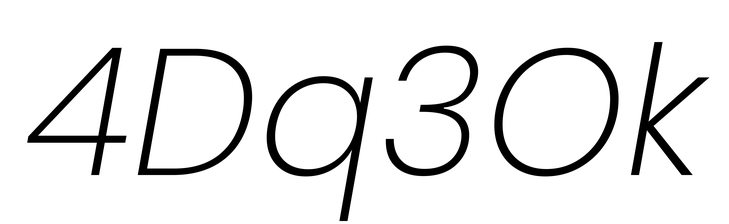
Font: Poppins-ExtraLightItalic